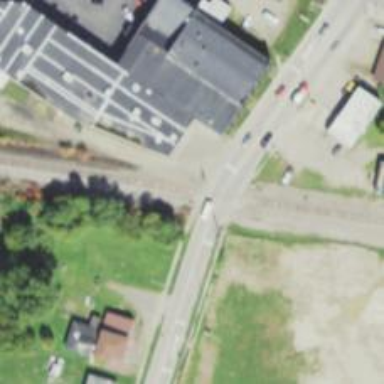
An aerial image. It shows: Railway crossing.